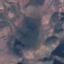
Label: HerbaceousVegetation